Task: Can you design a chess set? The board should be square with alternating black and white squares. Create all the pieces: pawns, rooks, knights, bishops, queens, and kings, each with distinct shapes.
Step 3914:
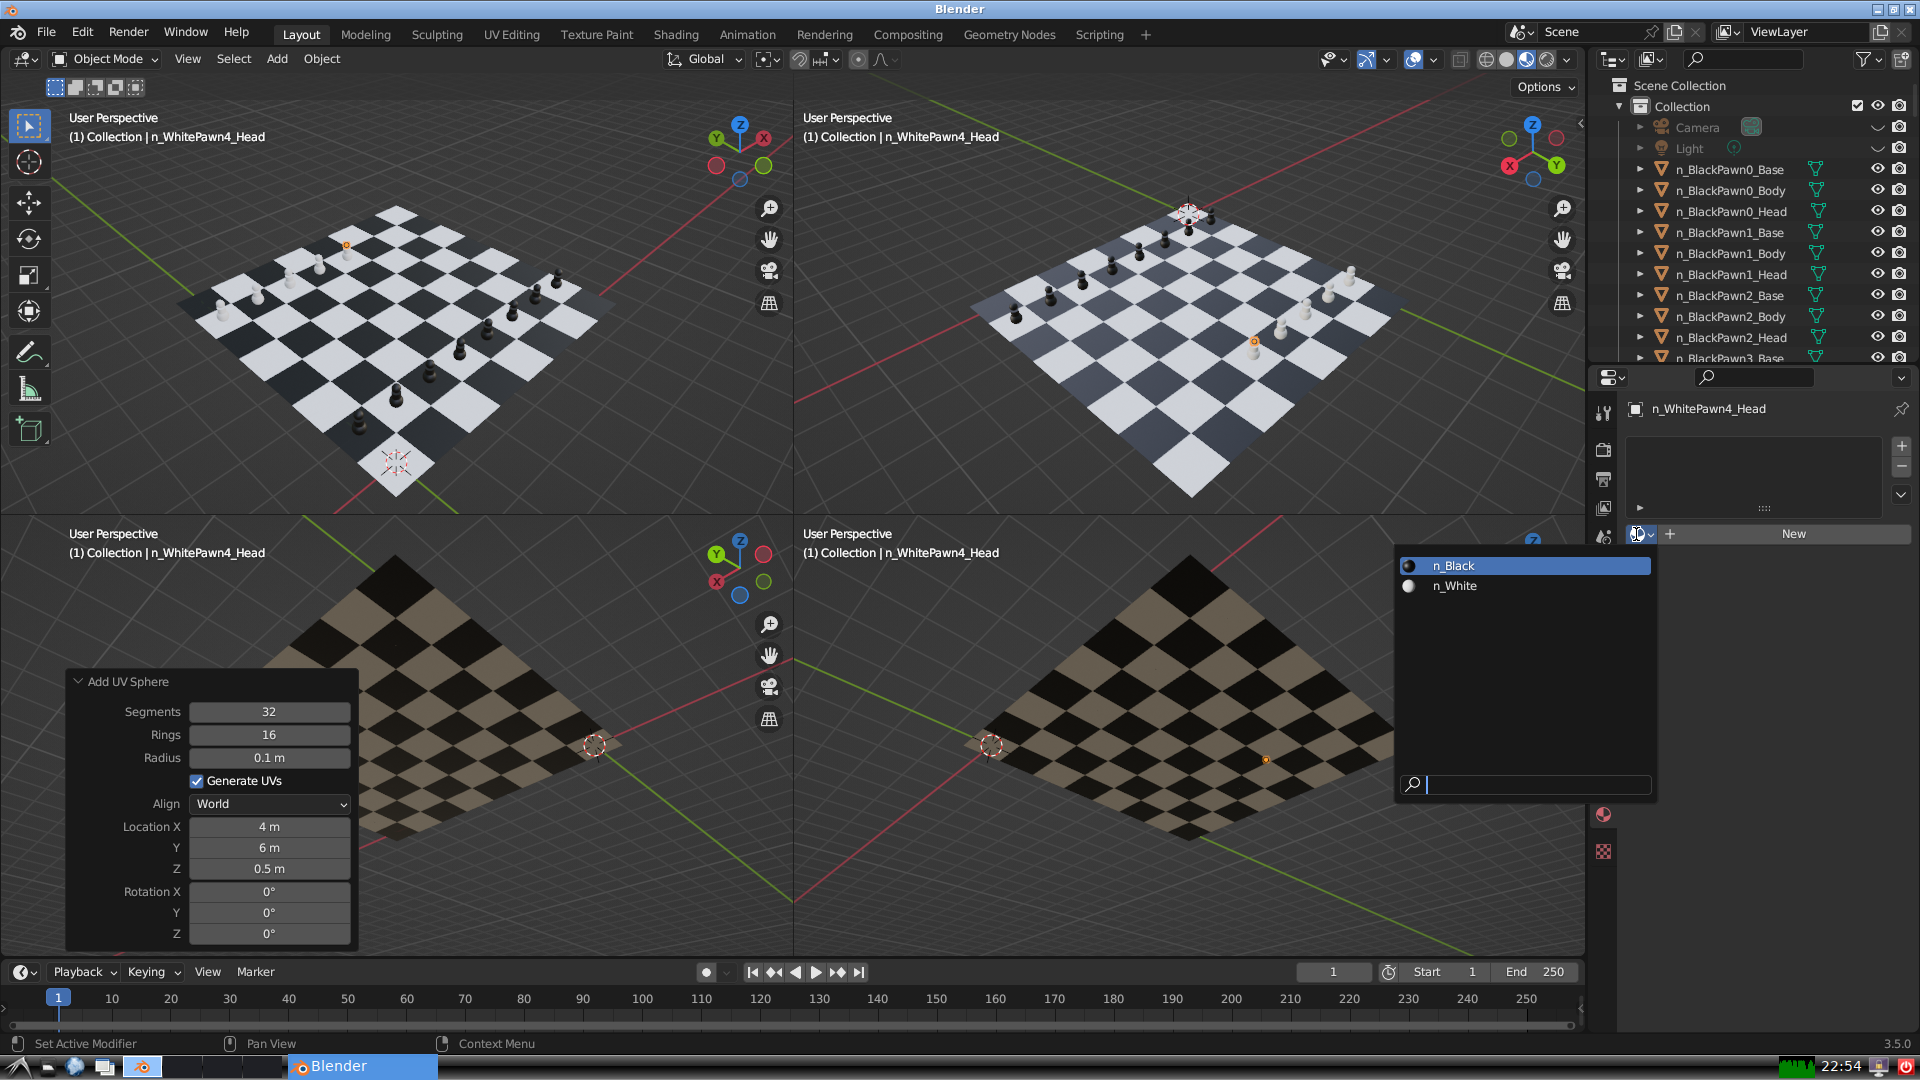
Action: input_text: n_White